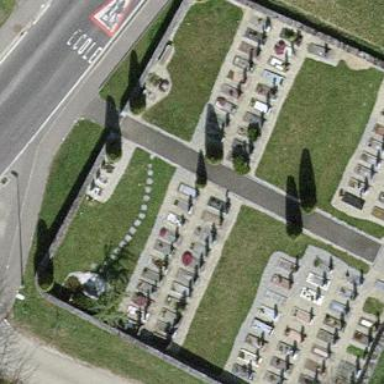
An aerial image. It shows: Cemetery.